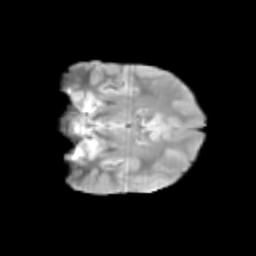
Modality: T2w
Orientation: coronal
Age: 11
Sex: female
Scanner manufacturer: siemens
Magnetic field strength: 3 T
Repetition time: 3.8 s
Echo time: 0.07 s